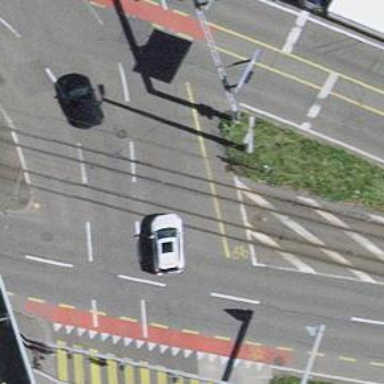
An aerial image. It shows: Tram level crossing on the railway.